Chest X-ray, AP view. Patient: 59 years old, sex M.
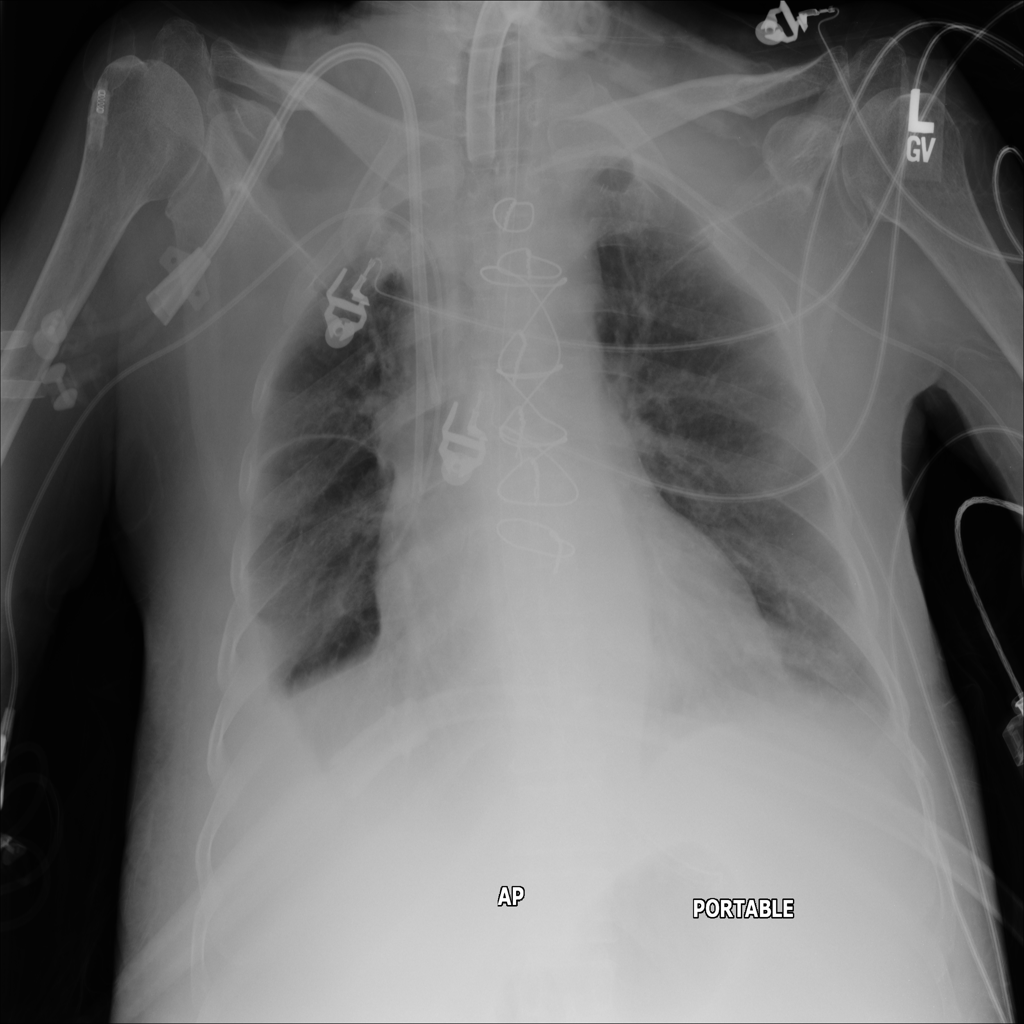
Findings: No Finding